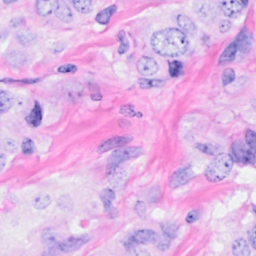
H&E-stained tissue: Breast